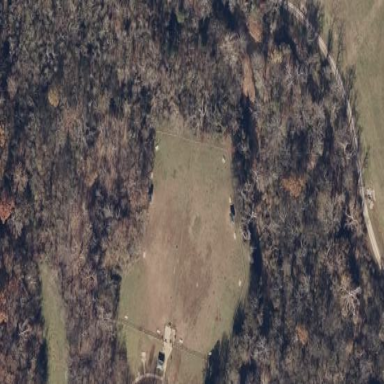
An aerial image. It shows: Fenced dog park for leisure activities on land.